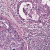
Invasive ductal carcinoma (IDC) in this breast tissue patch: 0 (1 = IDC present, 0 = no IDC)